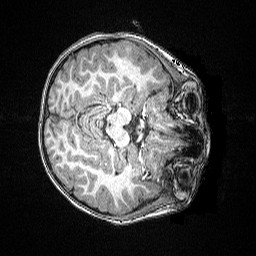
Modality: T1w
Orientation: axial
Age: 84
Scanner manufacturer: siemens
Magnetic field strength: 3 T
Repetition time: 2.5 s
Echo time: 0.00347 s